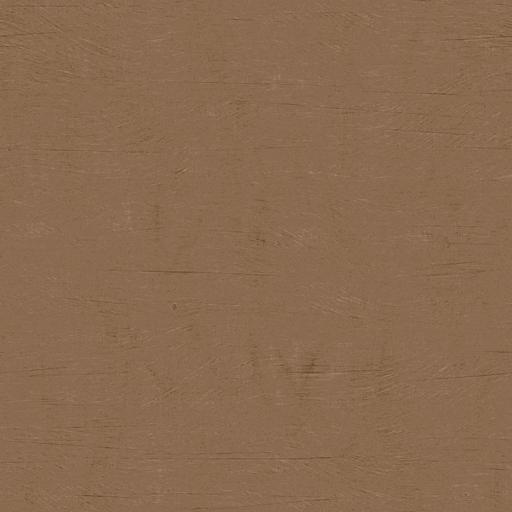
Tags: beige dark light rough smooth wood wooden